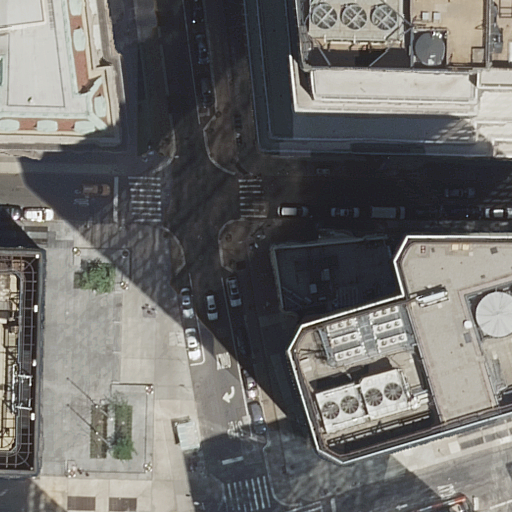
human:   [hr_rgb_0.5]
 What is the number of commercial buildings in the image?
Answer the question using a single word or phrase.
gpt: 0

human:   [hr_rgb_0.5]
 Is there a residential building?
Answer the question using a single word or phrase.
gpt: yes

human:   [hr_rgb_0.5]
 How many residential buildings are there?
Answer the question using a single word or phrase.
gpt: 2

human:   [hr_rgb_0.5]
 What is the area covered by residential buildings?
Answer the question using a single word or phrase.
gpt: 1728m2

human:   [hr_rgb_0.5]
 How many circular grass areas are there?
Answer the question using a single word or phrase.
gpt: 0

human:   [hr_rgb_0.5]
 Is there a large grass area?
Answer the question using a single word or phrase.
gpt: no

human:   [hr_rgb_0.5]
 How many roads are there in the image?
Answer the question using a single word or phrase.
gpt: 4

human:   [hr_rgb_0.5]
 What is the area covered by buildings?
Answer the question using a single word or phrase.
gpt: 7497m2

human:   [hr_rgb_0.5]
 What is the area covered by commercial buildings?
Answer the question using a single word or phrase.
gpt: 0m2

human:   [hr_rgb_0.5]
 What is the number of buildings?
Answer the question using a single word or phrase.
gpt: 5

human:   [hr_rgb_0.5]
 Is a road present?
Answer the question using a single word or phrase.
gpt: yes

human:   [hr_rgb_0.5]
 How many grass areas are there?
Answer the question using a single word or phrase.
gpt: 2

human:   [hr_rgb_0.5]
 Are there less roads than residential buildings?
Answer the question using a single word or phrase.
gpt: no

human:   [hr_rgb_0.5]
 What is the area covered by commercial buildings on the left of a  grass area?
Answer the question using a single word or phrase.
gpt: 0m2

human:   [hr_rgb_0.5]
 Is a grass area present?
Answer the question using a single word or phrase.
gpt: yes

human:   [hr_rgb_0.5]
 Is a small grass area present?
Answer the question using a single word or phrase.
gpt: yes

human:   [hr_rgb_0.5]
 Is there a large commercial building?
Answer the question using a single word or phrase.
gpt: no

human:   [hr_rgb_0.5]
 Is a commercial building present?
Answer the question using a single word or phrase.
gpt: no

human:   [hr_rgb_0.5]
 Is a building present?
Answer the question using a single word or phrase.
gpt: yes

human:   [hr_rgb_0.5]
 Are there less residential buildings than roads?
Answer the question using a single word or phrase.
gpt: yes

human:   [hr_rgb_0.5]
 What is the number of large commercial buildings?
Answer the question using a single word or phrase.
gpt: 0

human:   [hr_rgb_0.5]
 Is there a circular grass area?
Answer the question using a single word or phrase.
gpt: no

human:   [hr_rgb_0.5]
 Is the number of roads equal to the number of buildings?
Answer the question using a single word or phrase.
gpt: no

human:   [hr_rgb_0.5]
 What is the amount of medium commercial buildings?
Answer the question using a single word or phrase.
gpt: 0

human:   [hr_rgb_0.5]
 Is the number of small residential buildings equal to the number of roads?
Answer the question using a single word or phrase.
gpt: no

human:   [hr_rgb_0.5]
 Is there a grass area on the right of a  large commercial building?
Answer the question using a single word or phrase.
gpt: no

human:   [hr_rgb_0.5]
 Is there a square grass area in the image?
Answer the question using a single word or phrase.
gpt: no

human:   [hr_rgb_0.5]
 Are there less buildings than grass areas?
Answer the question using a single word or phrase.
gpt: no

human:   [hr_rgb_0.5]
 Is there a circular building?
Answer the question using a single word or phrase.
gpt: no

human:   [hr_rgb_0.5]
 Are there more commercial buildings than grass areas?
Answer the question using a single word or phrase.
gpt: no

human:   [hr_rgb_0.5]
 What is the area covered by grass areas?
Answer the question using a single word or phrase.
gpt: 144m2

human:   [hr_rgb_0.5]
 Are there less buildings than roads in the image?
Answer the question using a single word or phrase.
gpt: no

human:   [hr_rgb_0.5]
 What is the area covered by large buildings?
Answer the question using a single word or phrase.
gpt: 7183m2

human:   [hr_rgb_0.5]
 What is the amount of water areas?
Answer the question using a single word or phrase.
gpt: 0

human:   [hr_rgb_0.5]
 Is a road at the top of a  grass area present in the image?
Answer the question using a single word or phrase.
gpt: yes

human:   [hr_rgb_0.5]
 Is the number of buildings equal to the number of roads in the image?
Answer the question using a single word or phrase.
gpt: no

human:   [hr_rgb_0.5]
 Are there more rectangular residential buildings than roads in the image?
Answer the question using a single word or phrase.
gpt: no

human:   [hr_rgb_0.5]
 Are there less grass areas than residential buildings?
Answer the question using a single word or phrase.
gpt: no

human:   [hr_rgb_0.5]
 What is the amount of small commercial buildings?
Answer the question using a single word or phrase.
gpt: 0

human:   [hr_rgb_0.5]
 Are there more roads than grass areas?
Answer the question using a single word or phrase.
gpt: yes

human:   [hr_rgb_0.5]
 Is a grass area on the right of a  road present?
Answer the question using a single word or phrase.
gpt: no

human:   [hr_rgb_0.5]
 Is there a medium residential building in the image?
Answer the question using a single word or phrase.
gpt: yes

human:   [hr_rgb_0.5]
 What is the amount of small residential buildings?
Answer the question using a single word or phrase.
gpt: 0

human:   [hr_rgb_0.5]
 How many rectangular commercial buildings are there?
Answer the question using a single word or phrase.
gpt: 0

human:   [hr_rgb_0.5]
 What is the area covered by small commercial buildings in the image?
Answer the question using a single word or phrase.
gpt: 0m2

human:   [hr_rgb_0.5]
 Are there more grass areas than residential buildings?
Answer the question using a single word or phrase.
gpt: no

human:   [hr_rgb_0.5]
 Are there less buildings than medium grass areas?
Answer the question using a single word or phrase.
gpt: no

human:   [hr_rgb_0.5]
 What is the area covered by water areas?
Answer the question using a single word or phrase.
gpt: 0m2

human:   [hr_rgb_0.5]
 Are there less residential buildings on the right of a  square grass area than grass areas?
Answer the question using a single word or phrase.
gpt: yes

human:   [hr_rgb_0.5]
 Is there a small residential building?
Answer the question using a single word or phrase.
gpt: no

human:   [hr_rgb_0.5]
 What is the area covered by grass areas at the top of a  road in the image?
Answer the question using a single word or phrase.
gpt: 144m2

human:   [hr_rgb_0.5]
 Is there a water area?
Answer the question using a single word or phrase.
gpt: no

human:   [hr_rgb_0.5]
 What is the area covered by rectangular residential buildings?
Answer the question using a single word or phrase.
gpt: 0m2

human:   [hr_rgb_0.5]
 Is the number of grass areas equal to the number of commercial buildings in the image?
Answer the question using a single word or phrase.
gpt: no

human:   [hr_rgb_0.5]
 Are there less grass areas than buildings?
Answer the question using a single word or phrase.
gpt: yes

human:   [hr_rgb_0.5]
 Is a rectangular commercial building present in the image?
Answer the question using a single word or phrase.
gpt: no

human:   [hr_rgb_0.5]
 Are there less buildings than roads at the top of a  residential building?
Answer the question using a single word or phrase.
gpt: no

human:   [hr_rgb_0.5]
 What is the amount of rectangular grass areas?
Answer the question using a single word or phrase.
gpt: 2

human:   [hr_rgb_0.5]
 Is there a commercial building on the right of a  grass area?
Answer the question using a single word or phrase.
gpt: no

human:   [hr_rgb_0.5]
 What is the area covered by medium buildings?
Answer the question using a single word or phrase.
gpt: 313m2

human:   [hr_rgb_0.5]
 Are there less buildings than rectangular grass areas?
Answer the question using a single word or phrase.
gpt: no

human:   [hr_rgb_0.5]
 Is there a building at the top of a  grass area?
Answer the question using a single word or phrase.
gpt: yes

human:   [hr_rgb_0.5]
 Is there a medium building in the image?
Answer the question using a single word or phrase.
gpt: yes

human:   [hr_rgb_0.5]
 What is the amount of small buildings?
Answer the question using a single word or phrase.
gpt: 0